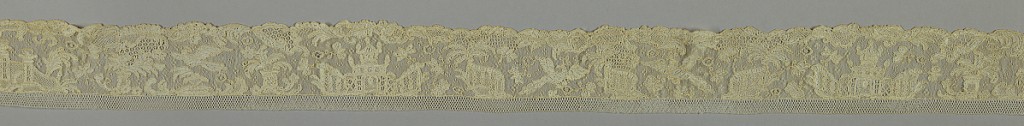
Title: Edge
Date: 18th century
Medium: linen Technique: needle lace with ground of loop and twist with twist return
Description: Band with a design of chinoiserie-inspired structures as well as birds, butterflies and foliated branches.